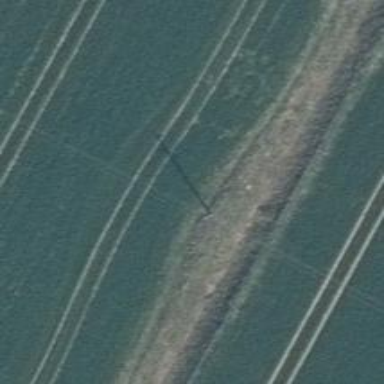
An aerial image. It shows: Minor power line.